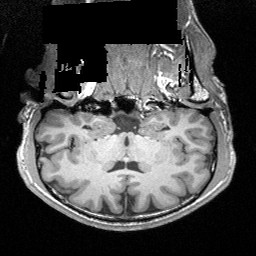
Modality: T1w
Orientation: sagittal